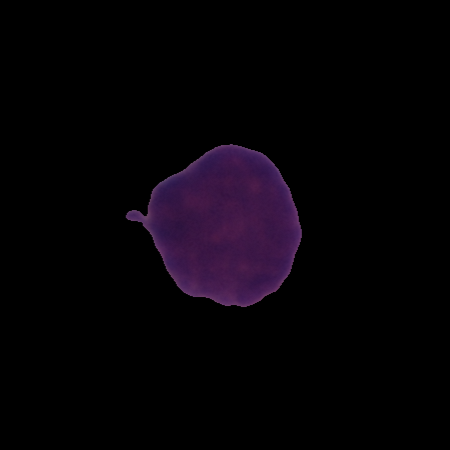
Label: healthy